Question: first take a look on this picture from localScope app :

i have 2 (simple?) questions :
1. how can i paginate my icons like this?
2. how can i detect witch icon is " selected "
thank you.
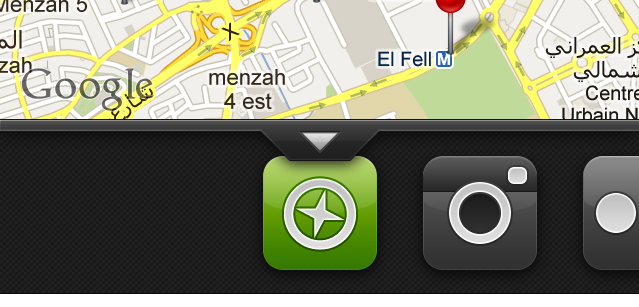
Answer: Well one clean & memory efficient approach is to have a 'UINavigationController' & 'UIToolBar' like so -

When the user taps on any button in the 'UIToolBar' invoke that particular 'viewController' by popping and pushing them.
I hope its clear that the look and feel can be achieved close to what you are showing in the image, I am talking about the functionality.